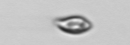
Label: Cryptophyta